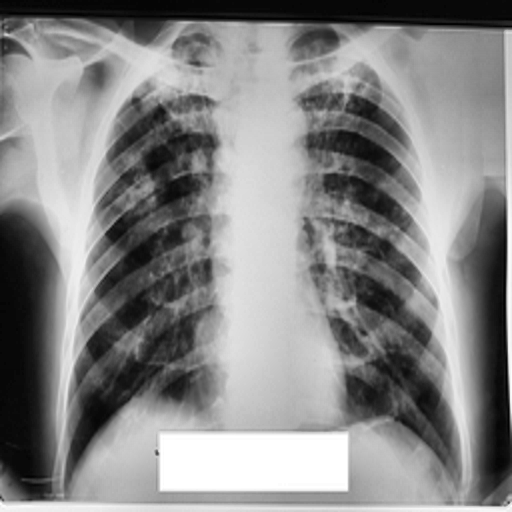
Finding: TUBERCULOSIS